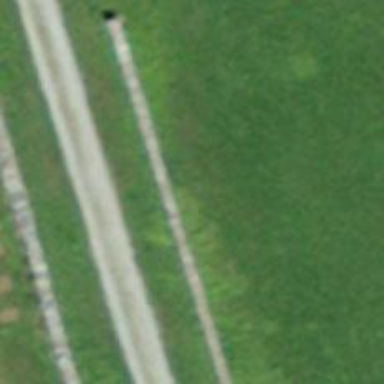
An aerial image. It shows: Bench for seating.